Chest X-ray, AP view. Patient: 51 years old, sex M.
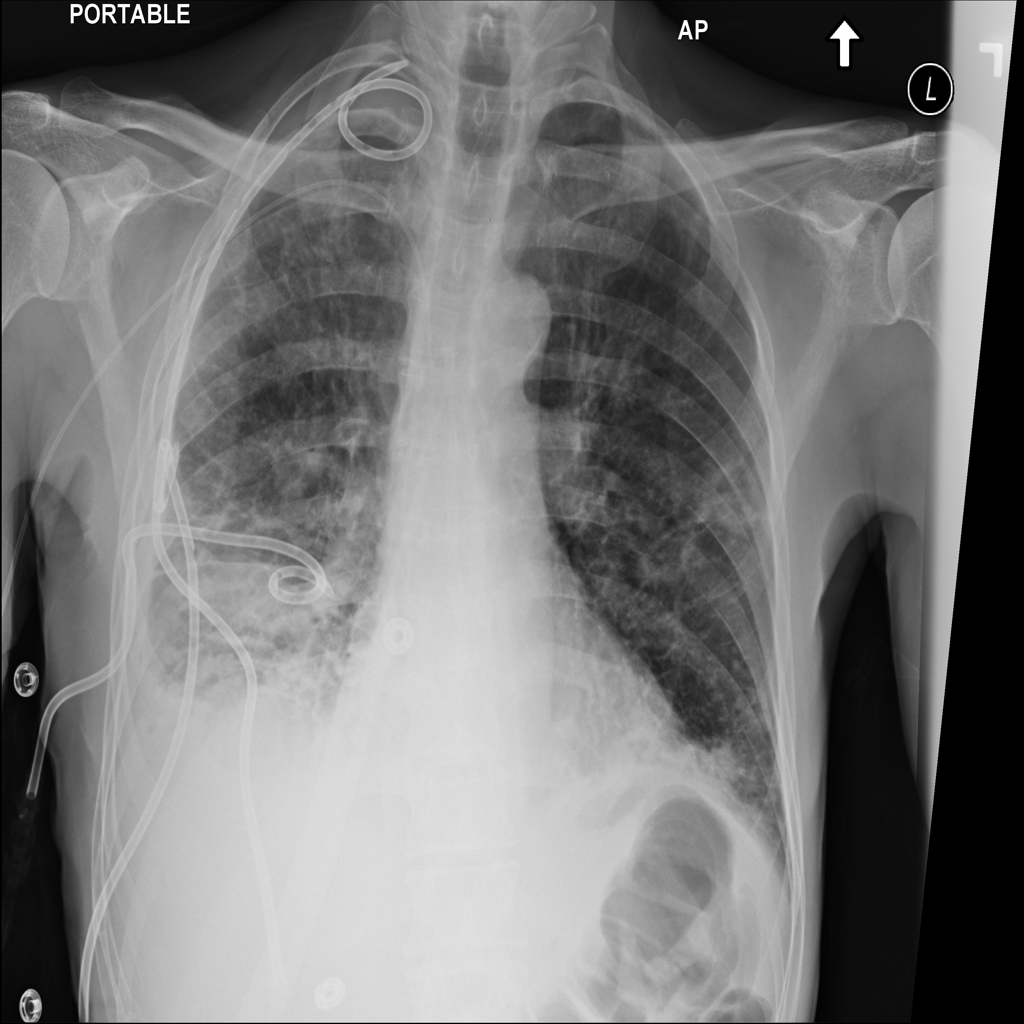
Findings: Effusion, Infiltration